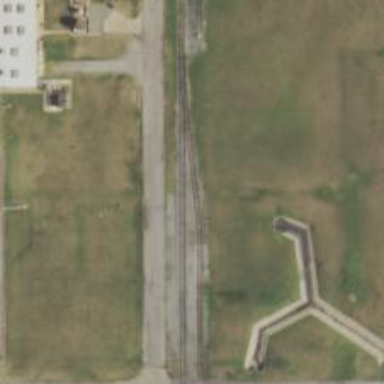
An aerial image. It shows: Rail spur service.